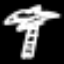
Label: palm tree